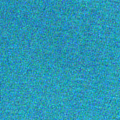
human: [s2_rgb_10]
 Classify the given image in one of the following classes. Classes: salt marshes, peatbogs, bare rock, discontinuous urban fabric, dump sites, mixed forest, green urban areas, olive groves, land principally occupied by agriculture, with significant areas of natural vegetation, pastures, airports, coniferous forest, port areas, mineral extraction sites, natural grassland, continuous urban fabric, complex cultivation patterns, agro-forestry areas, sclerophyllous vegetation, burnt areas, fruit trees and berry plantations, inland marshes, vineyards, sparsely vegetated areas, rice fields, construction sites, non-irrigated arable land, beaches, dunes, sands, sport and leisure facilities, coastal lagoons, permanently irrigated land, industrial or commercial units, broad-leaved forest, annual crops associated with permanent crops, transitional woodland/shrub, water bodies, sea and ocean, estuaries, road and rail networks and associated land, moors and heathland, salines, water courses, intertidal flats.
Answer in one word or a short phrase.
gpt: sea and ocean